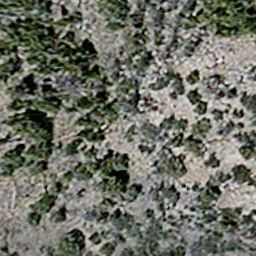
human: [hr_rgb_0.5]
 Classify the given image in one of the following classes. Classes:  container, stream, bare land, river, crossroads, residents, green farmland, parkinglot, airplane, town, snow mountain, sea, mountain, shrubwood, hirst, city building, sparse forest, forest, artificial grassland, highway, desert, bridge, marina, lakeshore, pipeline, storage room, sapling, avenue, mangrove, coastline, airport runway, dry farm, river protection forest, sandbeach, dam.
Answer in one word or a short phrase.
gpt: sparse forest